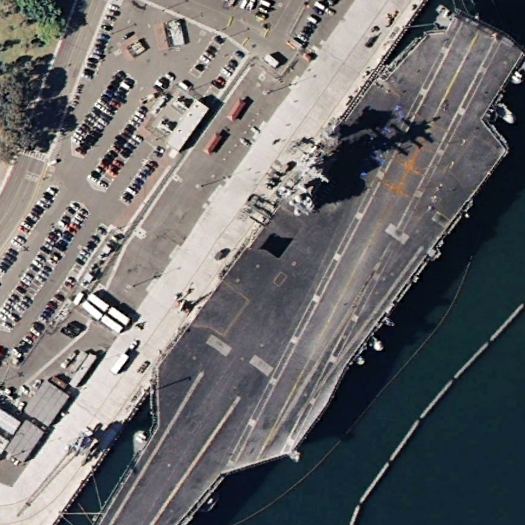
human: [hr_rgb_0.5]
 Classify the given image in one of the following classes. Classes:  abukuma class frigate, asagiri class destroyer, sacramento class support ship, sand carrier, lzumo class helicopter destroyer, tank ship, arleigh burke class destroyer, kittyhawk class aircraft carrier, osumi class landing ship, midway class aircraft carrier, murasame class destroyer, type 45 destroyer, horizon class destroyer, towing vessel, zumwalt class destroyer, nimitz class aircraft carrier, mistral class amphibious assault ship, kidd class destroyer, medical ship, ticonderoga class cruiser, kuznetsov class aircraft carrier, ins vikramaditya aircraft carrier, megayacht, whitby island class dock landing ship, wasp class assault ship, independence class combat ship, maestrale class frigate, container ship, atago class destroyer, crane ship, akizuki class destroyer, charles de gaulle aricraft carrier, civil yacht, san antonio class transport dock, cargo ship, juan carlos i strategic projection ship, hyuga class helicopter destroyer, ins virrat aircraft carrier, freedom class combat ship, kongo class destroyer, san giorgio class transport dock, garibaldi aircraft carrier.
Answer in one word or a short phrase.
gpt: Nimitz class aircraft carrier